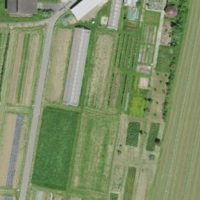
EUNIS habitat code: 25
Species observed at this site:
Senecio vulgaris